Interaction volume radius: 5 \u00c5
Interaction volume height: 30 \u00c5
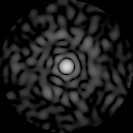
Disorder parameter: 0.8208